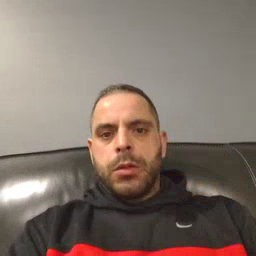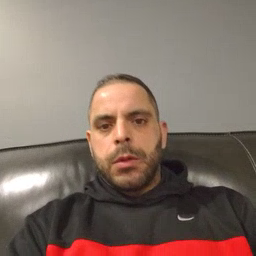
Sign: toy